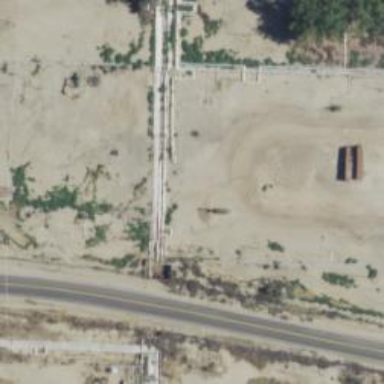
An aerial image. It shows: Petroleum well that is man-made.